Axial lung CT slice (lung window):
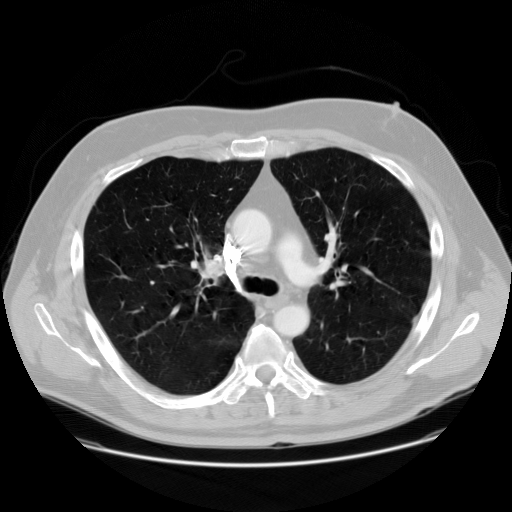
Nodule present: no